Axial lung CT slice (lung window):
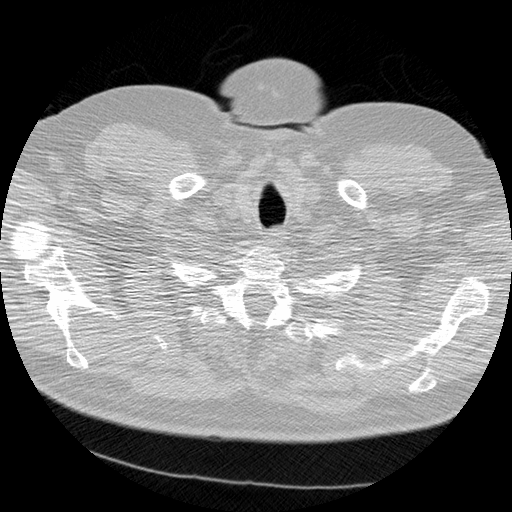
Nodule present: no